Current action and preconditions to check: trajectory_clear

Your task: For each precondition in the list above, predict whether it will hold at this action.

Consider the current scene as observed from the mobile robot's camera, and analyze the predicted future states of all dynamic agents (e.g., people, animals, vehicles, or any moving entities) within the NEXT SECOND.

IMPORTANT: Only answer "very likely" if you are absolutely certain—based on strong, clear evidence—that a dynamic agent will violate the precondition in the predicted future state. Do NOT answer "very likely" for unlikely, ambiguous, or low-probability risks.

Ask yourself for each precondition: Is there a high probability, with clear and convincing evidence, that the predicted future states of any dynamic agent will interfere with the predicted future state of the currently executing action within the NEXT SECOND, causing that precondition to fail?

Assess the risk level based on these predictions. Use "likely" or "very likely" if motions create a clear risk of interference.

Use "neutral" or "improbable" if agents are nearby but their predicted paths are clearly diverging or non-conflicting.

Failure Risk Categories: "very improbable", "improbable", "neutral", "likely", "very likely"

Answer Format: Output ONLY the probability_of_failure value from these categories: "very improbable", "improbable", "neutral", "likely", "very likely"

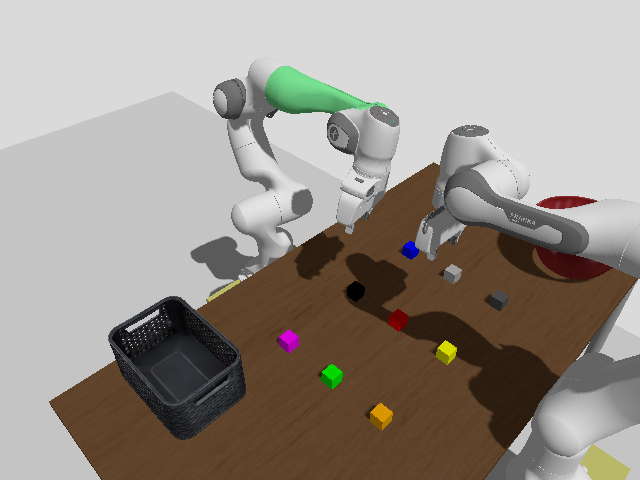

Answer: likely